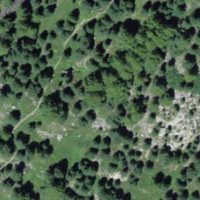
EUNIS habitat code: 43
Species observed at this site:
Cyaniris semiargus